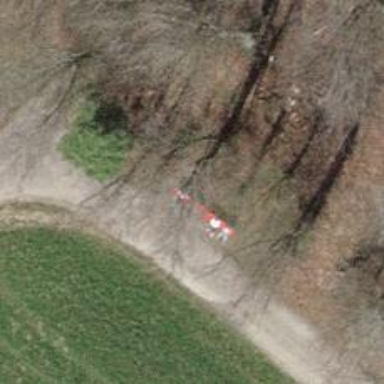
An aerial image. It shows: Red bench.